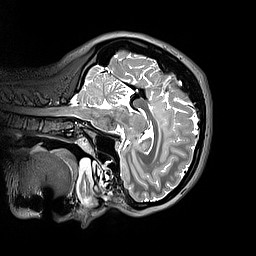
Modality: T2w
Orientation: sagittal
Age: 20
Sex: female
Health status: healthy
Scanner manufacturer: siemens
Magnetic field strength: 3 T
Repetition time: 3.2 s
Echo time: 0.412 s